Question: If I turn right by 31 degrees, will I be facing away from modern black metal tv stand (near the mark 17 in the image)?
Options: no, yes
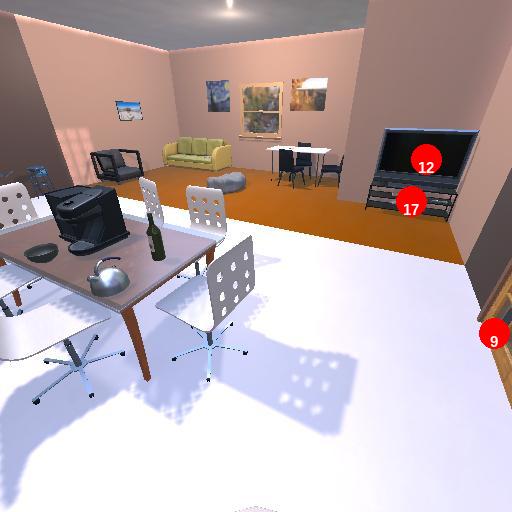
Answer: no